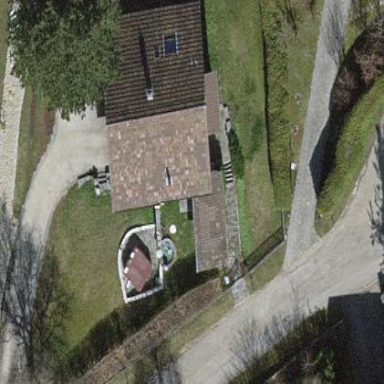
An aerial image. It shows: Detached building with gabled roof.